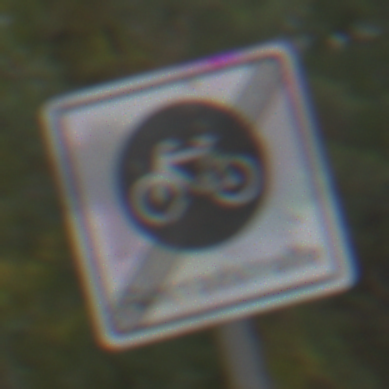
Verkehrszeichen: EndeFahrradstrasse
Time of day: Midday
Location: Outdoor (Nature)
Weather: Overcast
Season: Autumn
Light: Natural